Question: How to implement 'color picker' in LibGDX like below:

Any help will be appreciated.
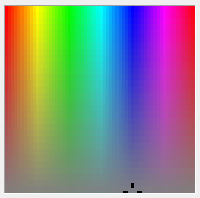
Answer: Basically you would have an 'Image' with the texture in your question, and detect 'touches/drags' over it. Once you know the coordinates you're on, and having the 'Pixmap', you can know the color code with.-
<URL>
Hope it helps.